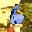
Label: 6